Question: I wanted to create a Notification including some controls. Since text and controls are small with default notification size (64dp), i wanted have it larger than default size.
It is possible to create larger notifications, and I think it is possible to have a custom layout, too, but I don't know how.
To be more specific, the following screenshot shows the notification from spotify (image take from <URL>:
As you can see, the size is bigger than default. Further, it has some kind of ImageButtons without text - if you use <URL>, you may provide an icon but also need to provide a CharSequence as a description - if you leave the description empty, there will still be space reserved for the text and if you pass , it will crash.
Can anybody tell me how to create a big notification with a custom layout?
Thanks
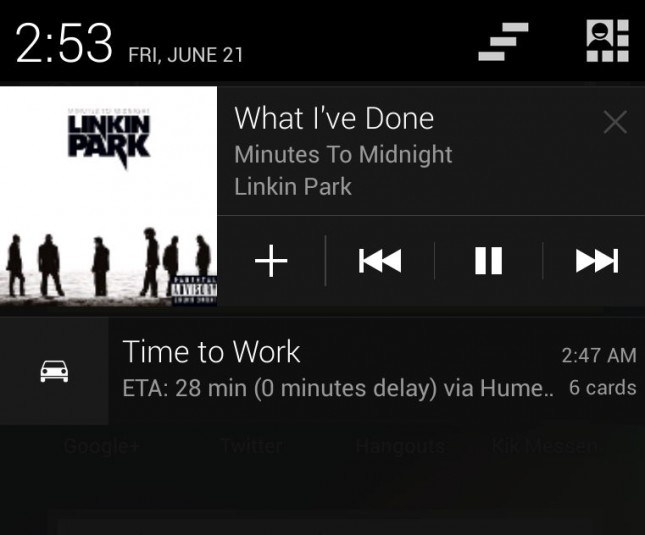
Answer: From API 24 on, the 'Notification.Builder' contains a <URL> contains this method.
Please note, that the documentation for the <URL> states:
> Supply custom RemoteViews to use instead of the platform template in the expanded form. This will override the expanded layout that would otherwise be constructed by this Builder object. No-op on versions prior to JELLY_BEAN.
Therefore, this will also only work for API >= 16 (JELLY_BEAN).
---
So after excessive google usage, I found <URL>' but manually set the 'bigContentView' field of the 'Notification' . Seems a bit hacky, but this is what I finally came up with:
notification_layout_big.xml:
'''
<?xml version="1.0" encoding="utf-8"?>
<LinearLayout xmlns:android="http://schemas.android.com/apk/res/android"
android:layout_width="match_parent"
android:layout_height="100dp" <!-- This is where I manually define the height -->
android:orientation="horizontal" >
<!-- some more elements.. -->
</LinearLayout>
'''
Building 'Notification' in code:
'''
Notification foregroundNote;
RemoteViews bigView = new RemoteViews(getApplicationContext().getPackageName(),
R.layout.notification_layout_big);
// bigView.setOnClickPendingIntent() etc..
Notification.Builder mNotifyBuilder = new Notification.Builder(this);
foregroundNote = mNotifyBuilder.setContentTitle("some string")
.setContentText("Slide down on note to expand")
.setSmallIcon(R.drawable.ic_stat_notify_white)
.setLargeIcon(bigIcon)
.build();
foregroundNote.bigContentView = bigView;
// now show notification..
NotificationManager mNotifyManager = (NotificationManager) getSystemService(Context.NOTIFICATION_SERVICE);
mNotifyManager.notify(1, foregroundNote);
'''
As noted by chx101, this only works for API >= 16. I did not mention it in this answer, yet it was mentioned in the given linked tutorial above:
> Expanded notifications were first introduced in Android 4.1 JellyBean [API 16].